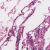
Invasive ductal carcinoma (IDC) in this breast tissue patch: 1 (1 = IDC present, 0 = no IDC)